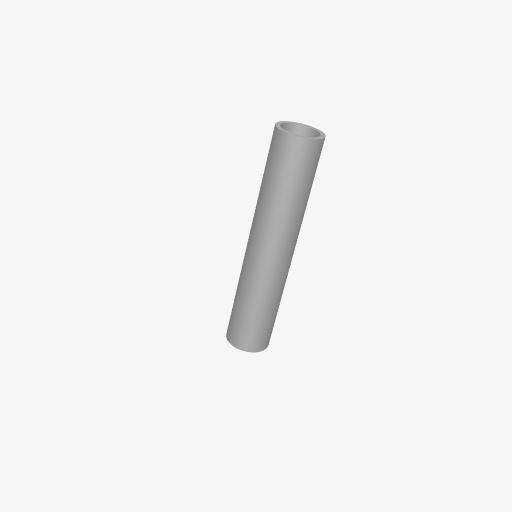
Part: AluminumTube8ID10OD50